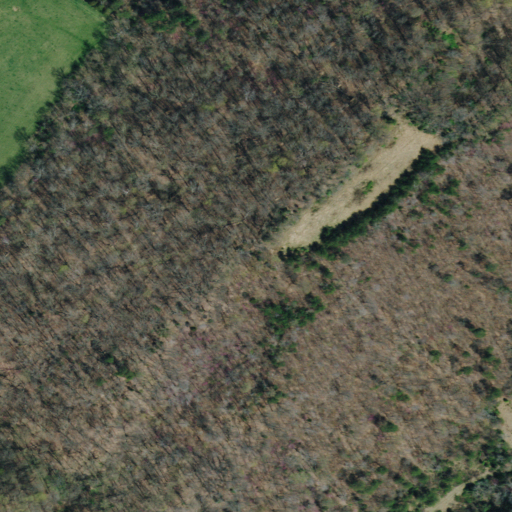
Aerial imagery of mountain in Tennessee named Bald Hill containing deciduous forest, pasture, and mixed forest